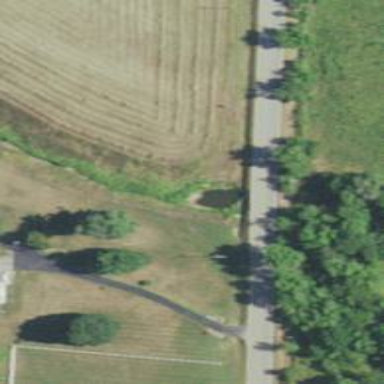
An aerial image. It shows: Culvert tunnel.